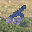
Label: 6